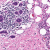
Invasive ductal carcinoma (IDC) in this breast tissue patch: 0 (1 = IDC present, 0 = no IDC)